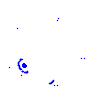
Particle: electron